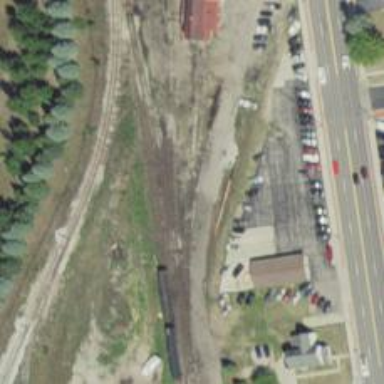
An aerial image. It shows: Railway siding with rails.